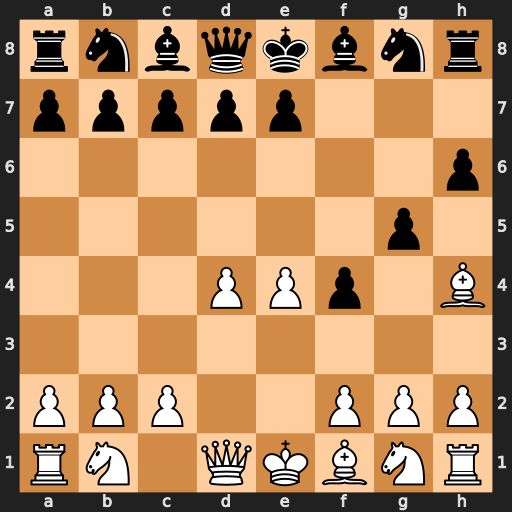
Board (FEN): rnbqkbnr/ppppp3/7p/6p1/3PPp1B/8/PPP2PPP/RN1QKBNR
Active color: w
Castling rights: KQkq
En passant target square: -
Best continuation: Qh5#